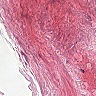
Metastatic tissue present: no